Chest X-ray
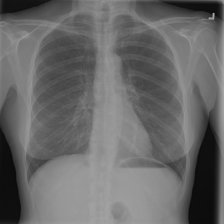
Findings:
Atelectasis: negative
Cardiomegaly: negative
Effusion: negative
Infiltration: negative
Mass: negative
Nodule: negative
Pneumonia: negative
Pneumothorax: negative
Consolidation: negative
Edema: negative
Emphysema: negative
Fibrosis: negative
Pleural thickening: negative
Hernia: negative